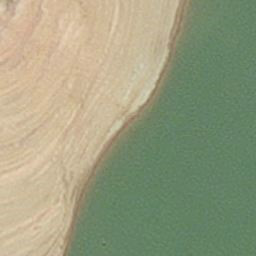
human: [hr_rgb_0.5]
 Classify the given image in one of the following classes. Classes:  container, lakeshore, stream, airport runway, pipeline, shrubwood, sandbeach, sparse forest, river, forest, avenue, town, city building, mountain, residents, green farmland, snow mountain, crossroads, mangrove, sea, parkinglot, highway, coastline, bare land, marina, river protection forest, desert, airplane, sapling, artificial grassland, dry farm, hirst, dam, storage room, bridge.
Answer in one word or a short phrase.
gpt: hirst